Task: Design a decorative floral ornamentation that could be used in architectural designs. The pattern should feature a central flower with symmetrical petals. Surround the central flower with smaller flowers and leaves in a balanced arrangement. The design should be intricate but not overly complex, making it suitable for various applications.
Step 861:
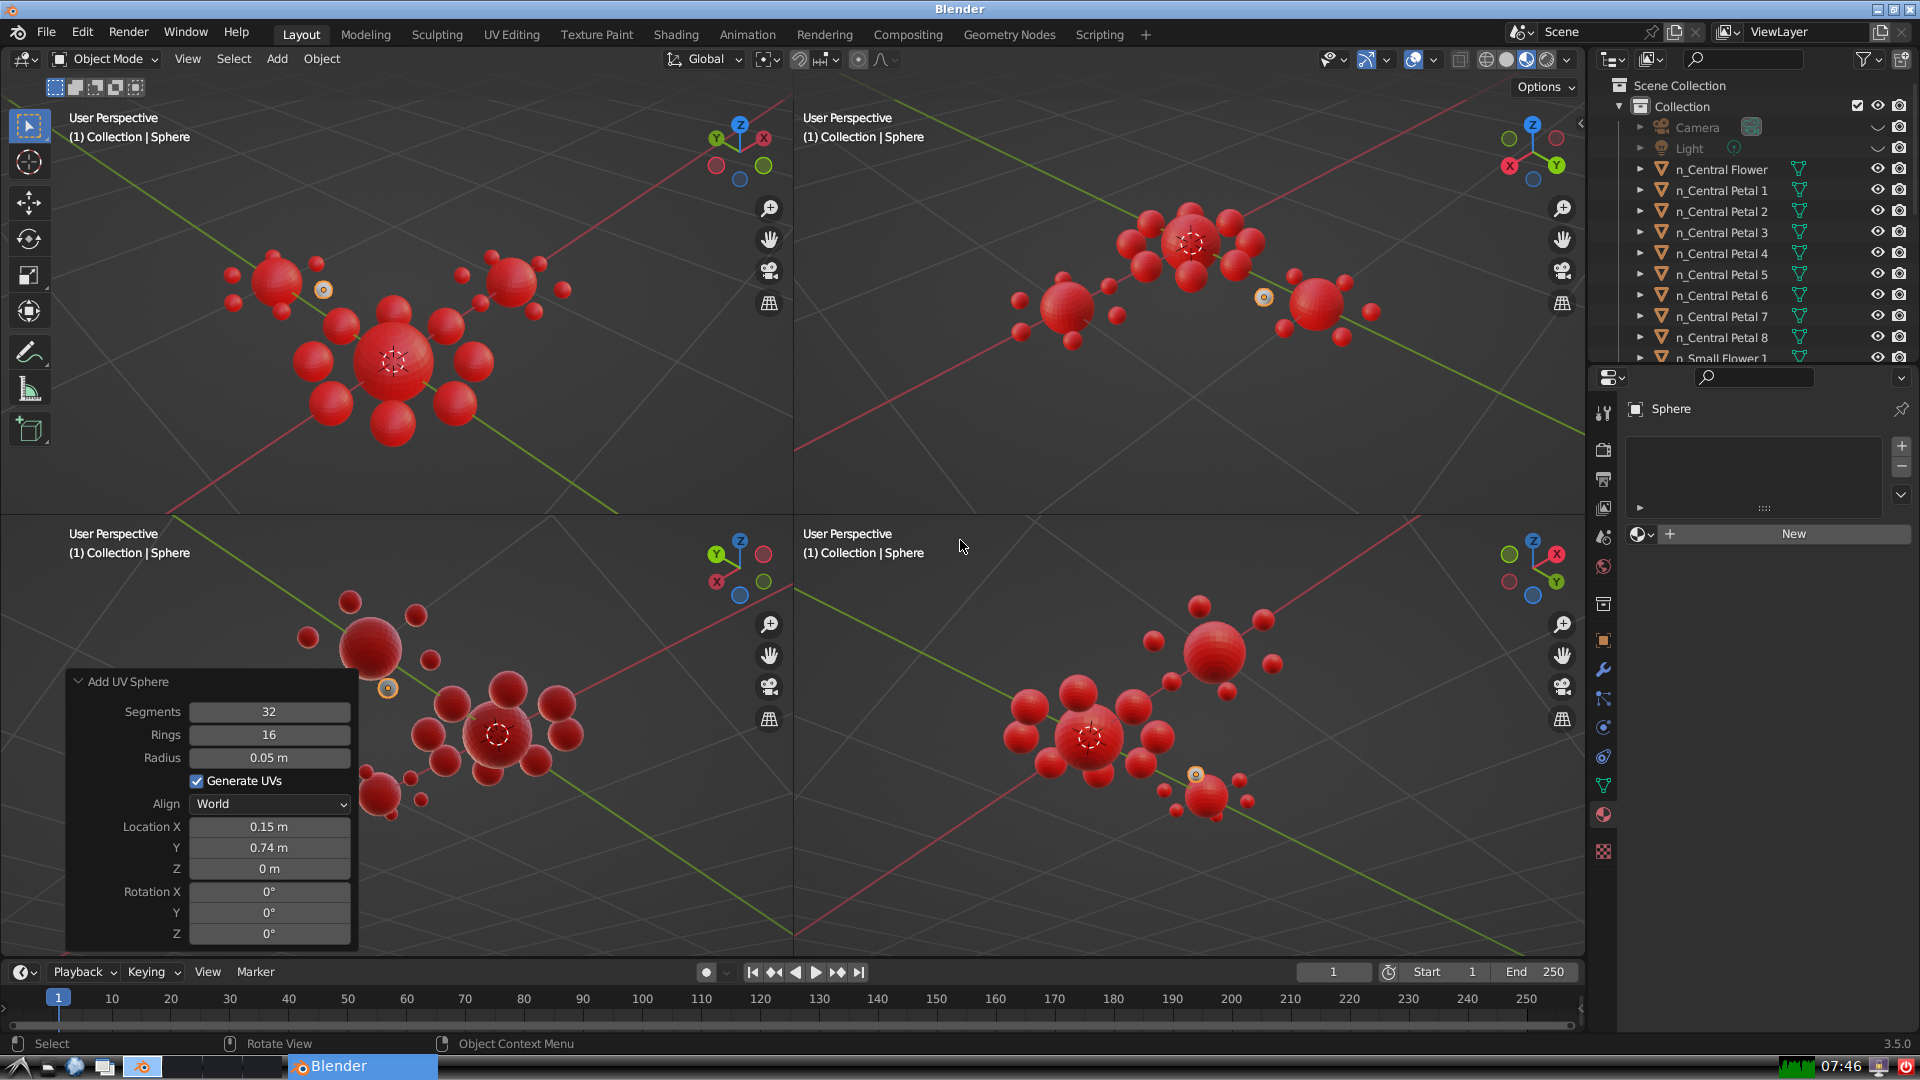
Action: {"mouse_move": [1608, 631]}